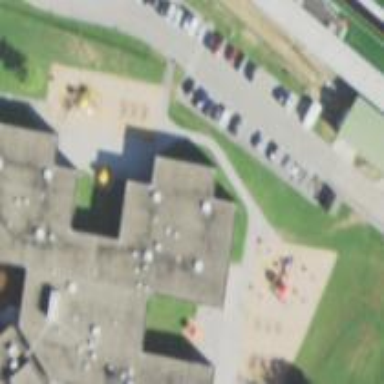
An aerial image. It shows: Playground area for leisure land.